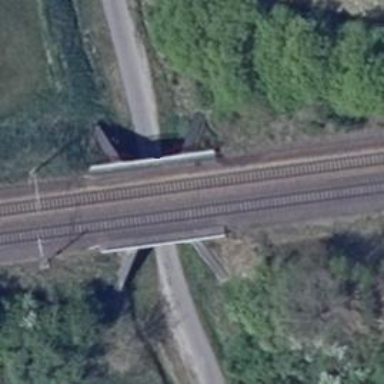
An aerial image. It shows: Railway track with contact lines for electrification.